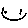
Label: smiley face